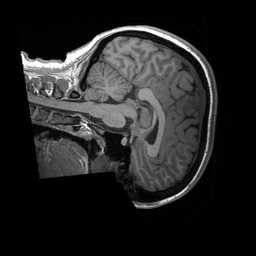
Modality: T1w
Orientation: sagittal
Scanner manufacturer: siemens
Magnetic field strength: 3 T
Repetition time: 2.4 s
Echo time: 0.00224 s